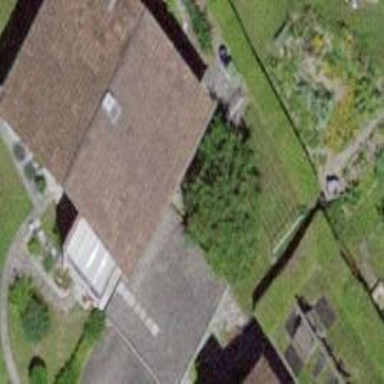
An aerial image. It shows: Garage building.